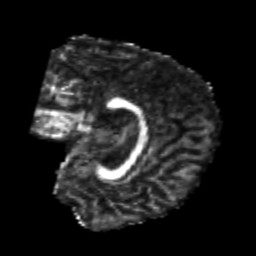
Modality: FA
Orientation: sagittal
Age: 26
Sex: male
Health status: healthy
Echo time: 0.074 s